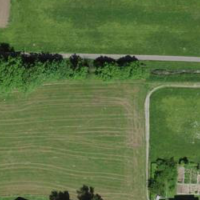
EUNIS habitat code: 52
Species observed at this site:
Rhamnus cathartica
Euonymus europaeus
Filipendula ulmaria